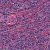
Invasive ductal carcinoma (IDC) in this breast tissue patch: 1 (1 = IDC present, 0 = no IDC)